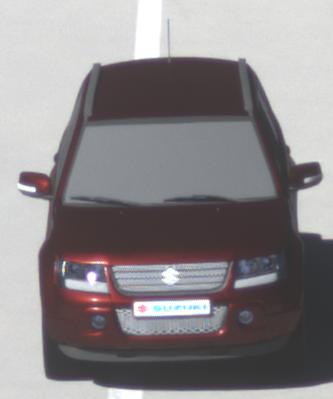
Make: Suzuki
Model: Grand Vitara
Detailed model: Gen. 1 JT
Model produced from: 2009
Model produced until: 2012
Doors: 5
Color: red
Road condition: dry road
Daytime: midday
Contrast: high contrast